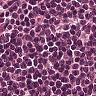
Metastatic tissue present: no